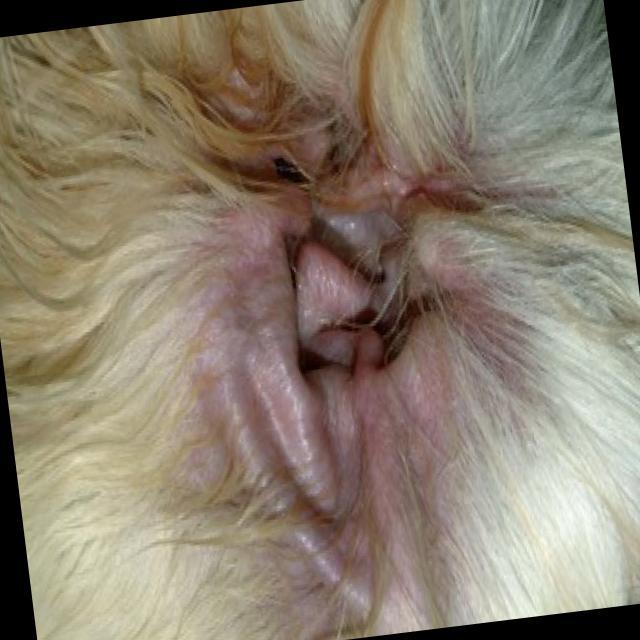
Canine hypersensitivity reaction — allergic skin response with urticaria, erythema, pruritus, and angioedema. May be food, environmental, or flea allergy related.